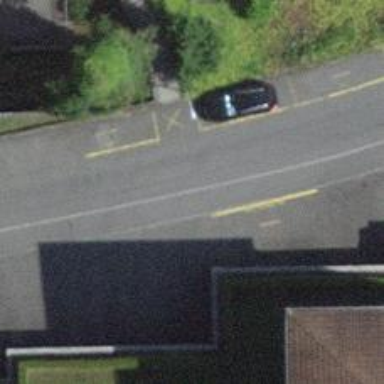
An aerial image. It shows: Kerb serving as barrier.